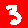
Digit: 3